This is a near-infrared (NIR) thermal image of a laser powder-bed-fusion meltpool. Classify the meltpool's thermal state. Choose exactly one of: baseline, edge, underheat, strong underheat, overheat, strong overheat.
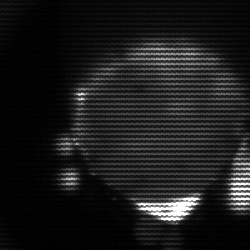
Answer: edge